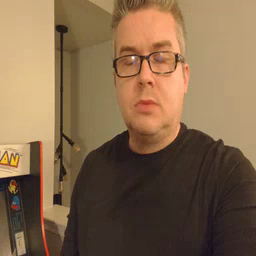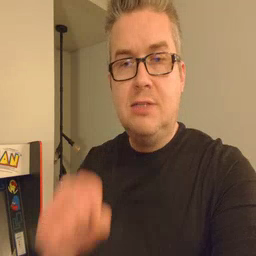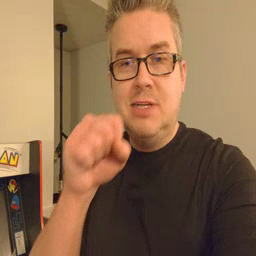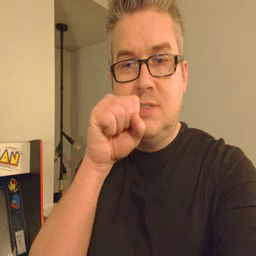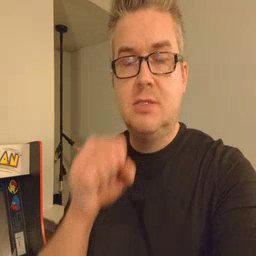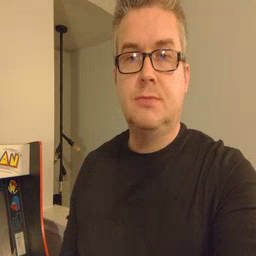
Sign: carrot